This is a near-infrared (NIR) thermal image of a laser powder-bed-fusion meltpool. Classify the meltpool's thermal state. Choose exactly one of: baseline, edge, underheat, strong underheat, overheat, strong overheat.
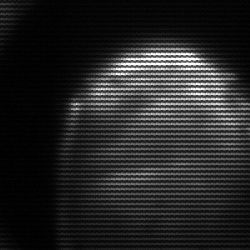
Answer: edge